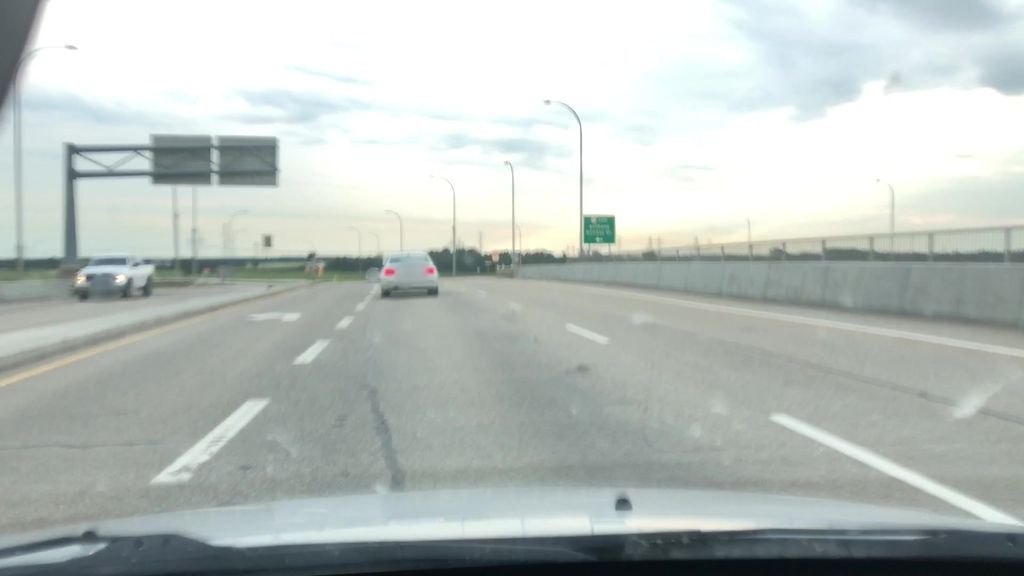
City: edmonton